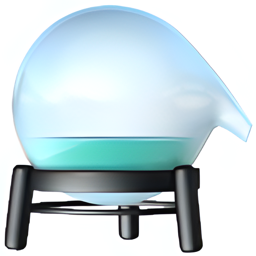
Name: alembic
Emoji: ⚗
Group: Objects
Sub-group: science